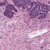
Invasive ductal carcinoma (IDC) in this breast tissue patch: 1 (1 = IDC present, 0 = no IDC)